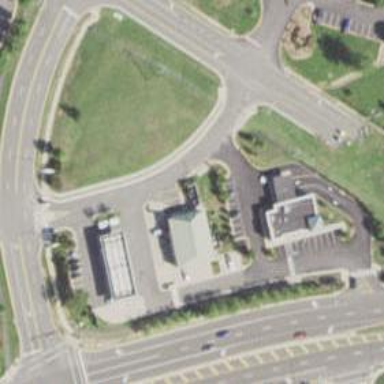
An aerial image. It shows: Convenience shop.